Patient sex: M
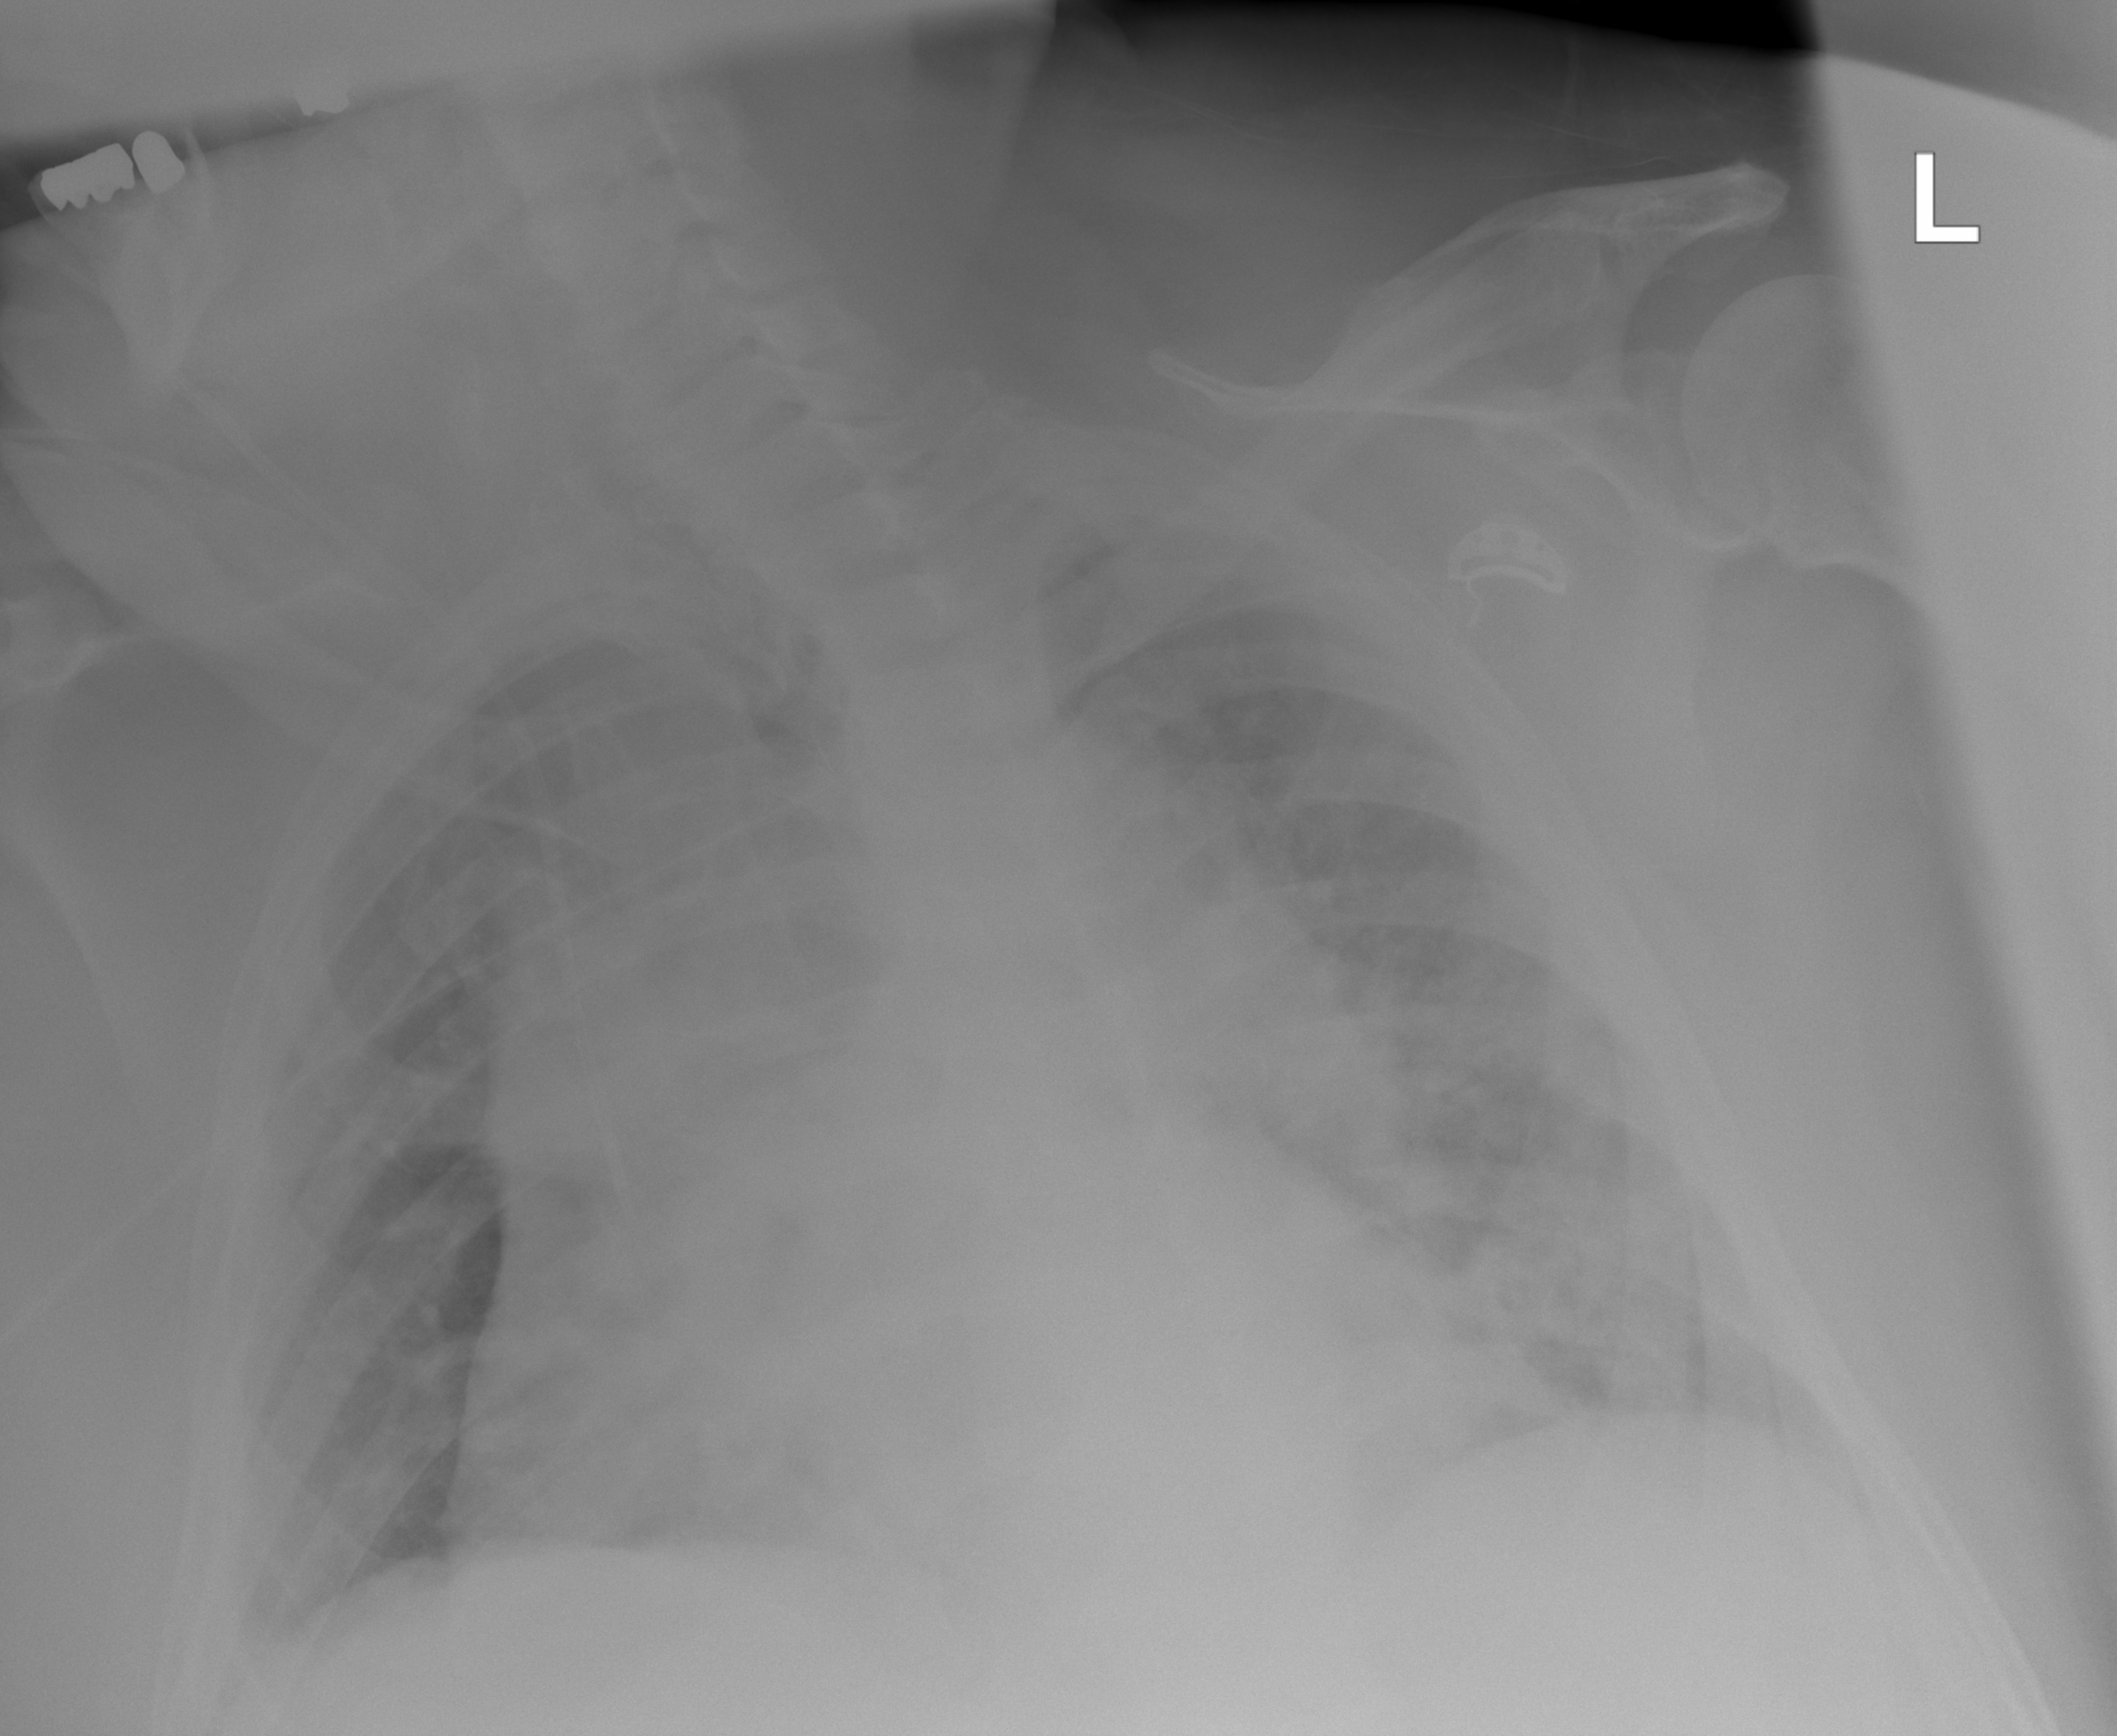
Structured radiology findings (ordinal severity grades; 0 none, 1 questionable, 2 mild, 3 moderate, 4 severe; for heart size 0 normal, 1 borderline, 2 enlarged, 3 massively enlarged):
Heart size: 2
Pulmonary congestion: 2
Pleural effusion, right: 1
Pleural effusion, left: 0
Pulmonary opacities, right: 0
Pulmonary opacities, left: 2
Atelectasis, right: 0
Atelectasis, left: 0